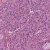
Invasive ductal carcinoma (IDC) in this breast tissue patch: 1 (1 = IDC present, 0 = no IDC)